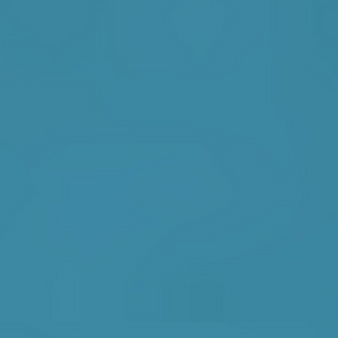
Label: other